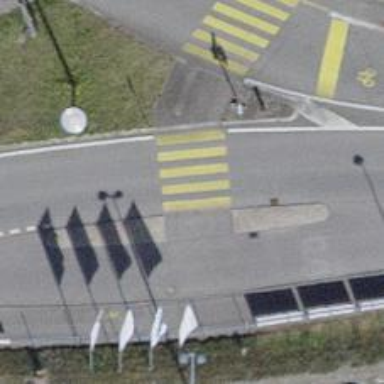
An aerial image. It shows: Uncontrolled zebra crossing with zebra markings.